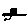
Label: bird